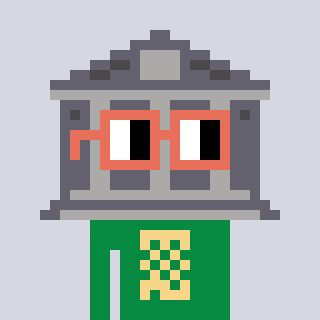
a pixel art character with square orange glasses, a bank-shaped head and a green-colored body on a cool background